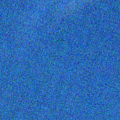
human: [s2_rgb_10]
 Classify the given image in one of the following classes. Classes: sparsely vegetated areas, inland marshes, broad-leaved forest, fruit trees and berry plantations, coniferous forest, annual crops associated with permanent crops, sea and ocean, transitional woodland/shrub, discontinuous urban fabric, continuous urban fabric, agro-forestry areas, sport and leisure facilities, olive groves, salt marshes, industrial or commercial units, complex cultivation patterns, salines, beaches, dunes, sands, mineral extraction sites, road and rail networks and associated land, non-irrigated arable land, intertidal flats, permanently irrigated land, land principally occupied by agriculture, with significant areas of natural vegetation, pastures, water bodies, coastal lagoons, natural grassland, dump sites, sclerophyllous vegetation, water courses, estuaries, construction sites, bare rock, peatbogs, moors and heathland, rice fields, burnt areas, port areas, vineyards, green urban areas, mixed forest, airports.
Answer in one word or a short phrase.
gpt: sea and ocean